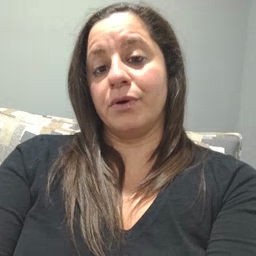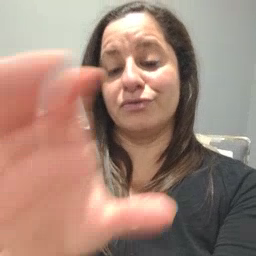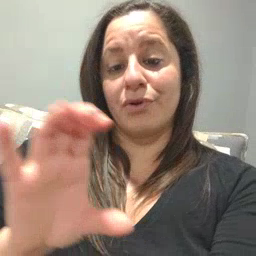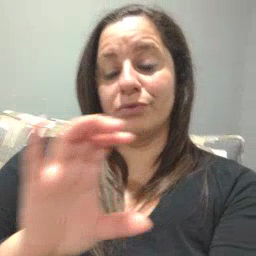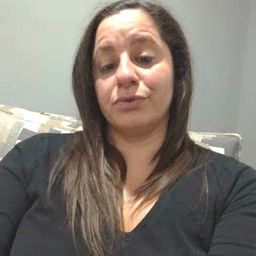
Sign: chocolate